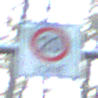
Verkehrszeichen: BeginnZone20
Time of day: SunriseSunset
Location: Outdoor (Nature)
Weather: Clear
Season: Winter
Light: Natural